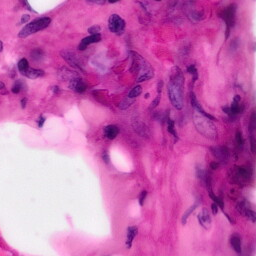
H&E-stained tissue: Pancreatic